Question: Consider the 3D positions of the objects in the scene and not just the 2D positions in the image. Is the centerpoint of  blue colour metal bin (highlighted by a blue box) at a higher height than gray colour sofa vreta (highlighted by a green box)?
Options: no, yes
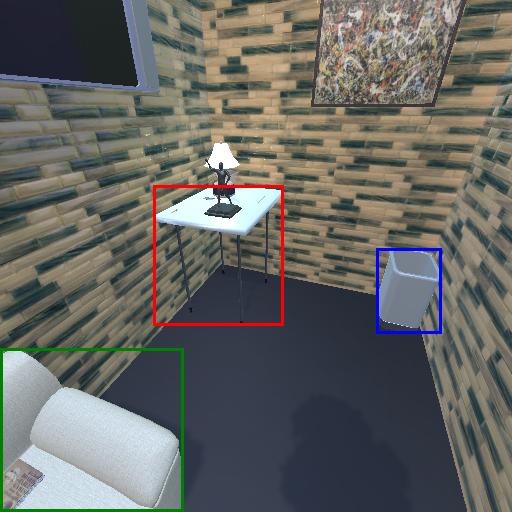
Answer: no